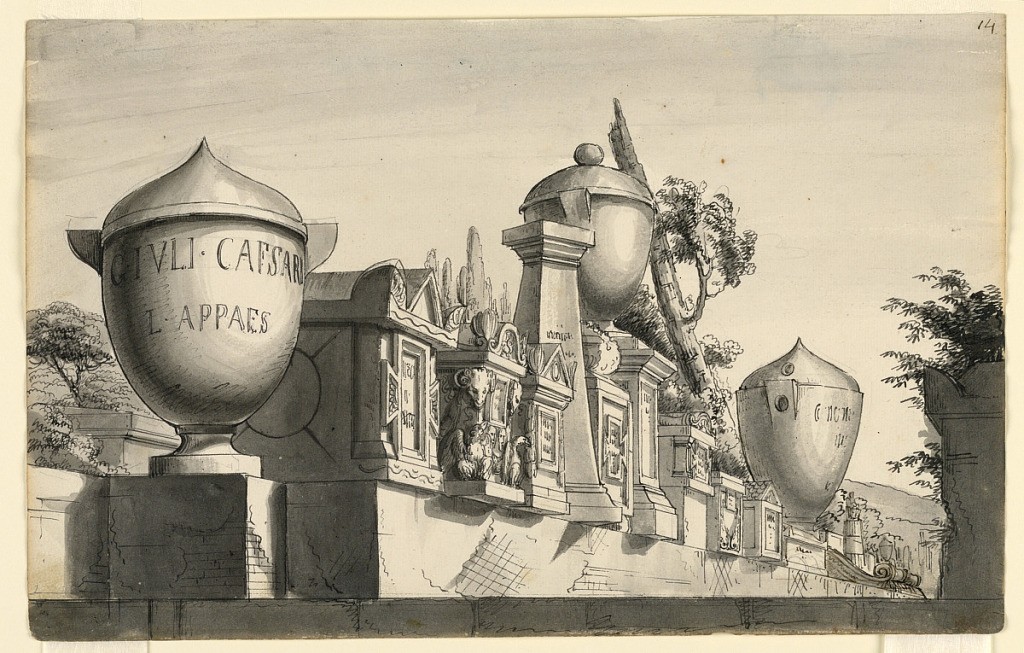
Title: Stage Design, Ancient Roman Tombs
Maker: Romolo Achille Liverani, Italian, 1809 - 1872
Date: early 19th century
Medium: Pen and sepia ink, brush and wash on paper
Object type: Drawing
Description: Horizontal rectangle. Group of ancient Roman tombs in various forms, trees and shrubbery. Three tombs in form of large urn. Inscribed on urn at left: CIVLI CAESARI / L APPAES